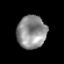
Tissue: prostate
Cell type: T cells
Senescence score: 0.3419
Nuclear area (px): 949
Mean DAPI intensity: 141.588